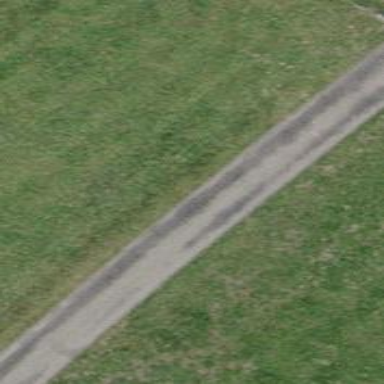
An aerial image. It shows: Paved track with grade1 tracktype.